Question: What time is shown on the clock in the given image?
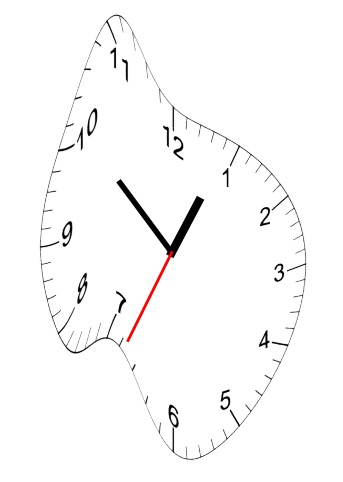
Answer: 12:51:34